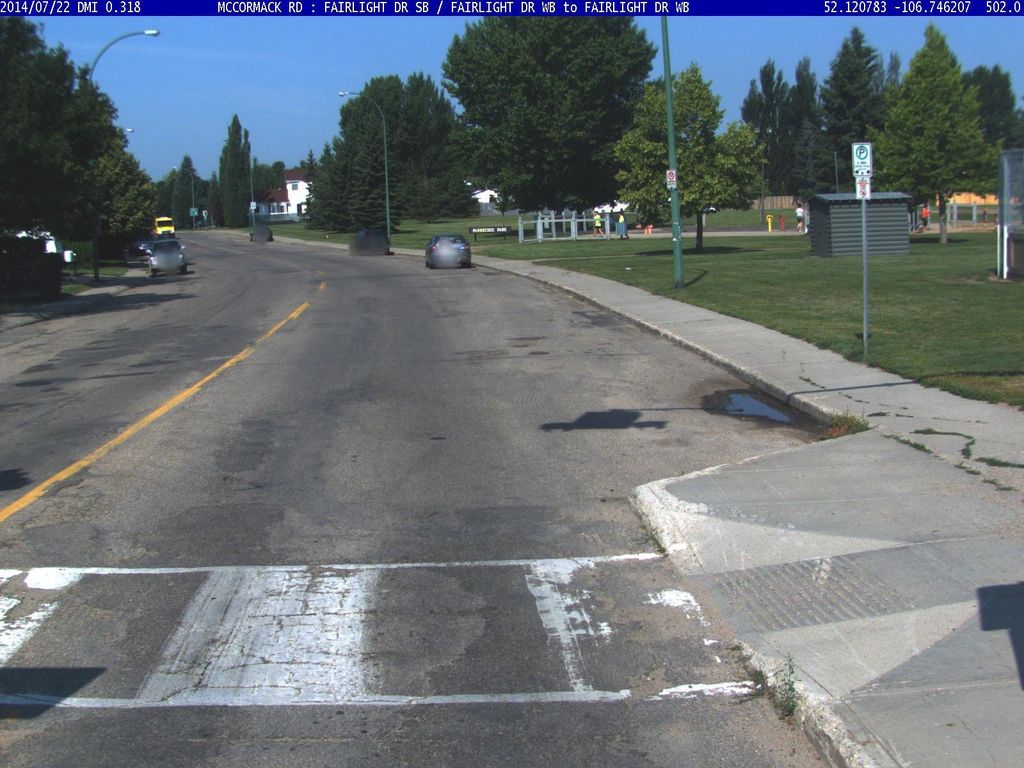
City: saskatoon